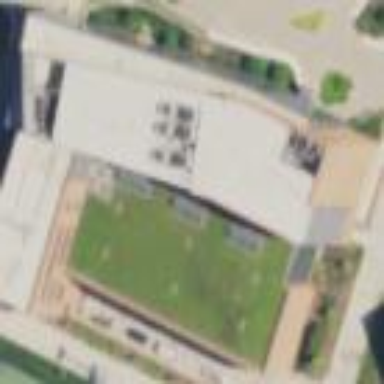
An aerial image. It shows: University building with flat roof.